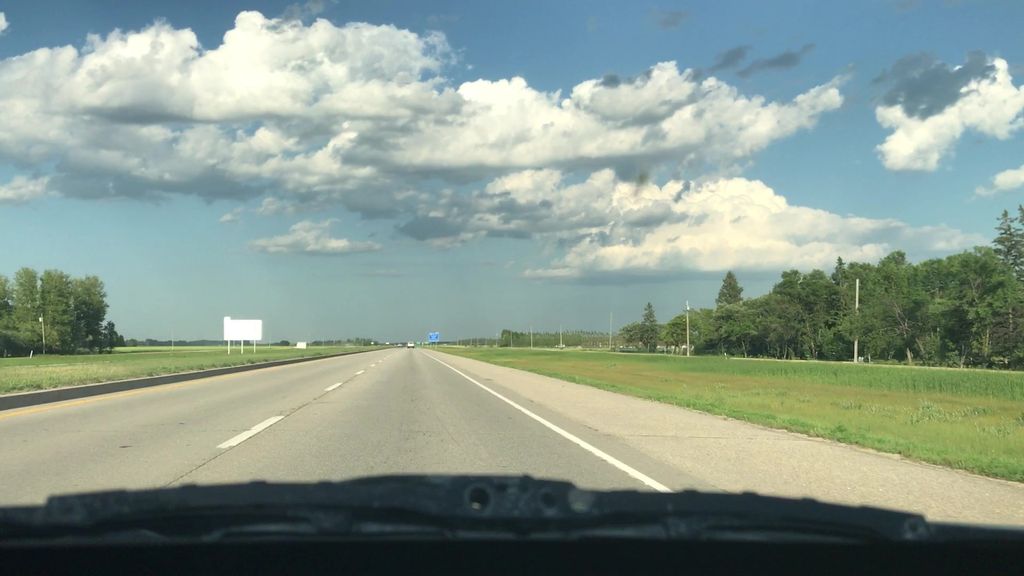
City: winnipeg